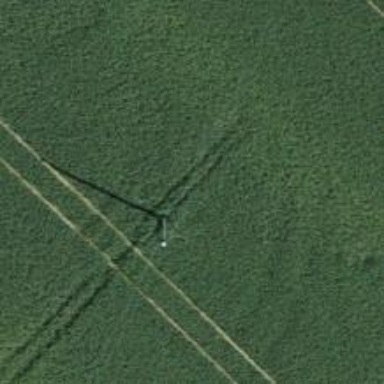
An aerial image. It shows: Power pole.